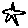
Label: star